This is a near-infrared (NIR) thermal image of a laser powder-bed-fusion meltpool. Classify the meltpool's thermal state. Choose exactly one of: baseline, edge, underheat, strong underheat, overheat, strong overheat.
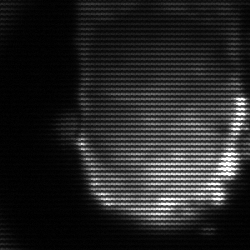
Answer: baseline